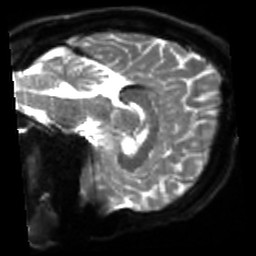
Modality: sbref
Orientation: sagittal
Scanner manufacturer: siemens
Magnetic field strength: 3 T
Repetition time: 4 s
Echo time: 0.0594 s